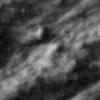
Label: no_change